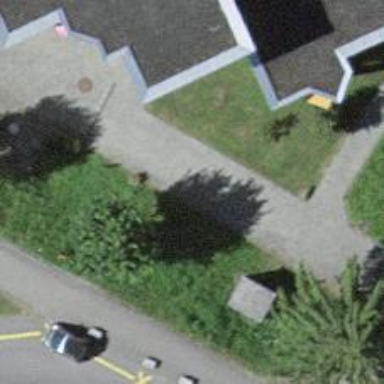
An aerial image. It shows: Road with steps.